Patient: sex M, age 55
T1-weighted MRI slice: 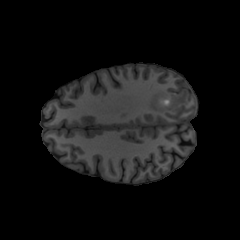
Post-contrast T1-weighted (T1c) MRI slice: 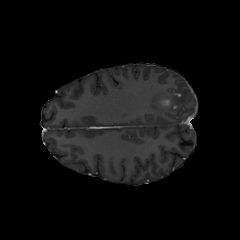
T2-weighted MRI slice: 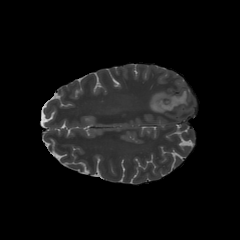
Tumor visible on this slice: yes
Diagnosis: Glioblastoma, IDH-wildtype
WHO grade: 4